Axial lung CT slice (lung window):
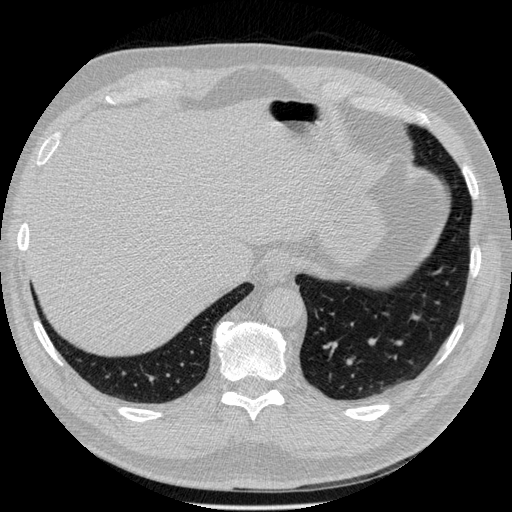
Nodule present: no